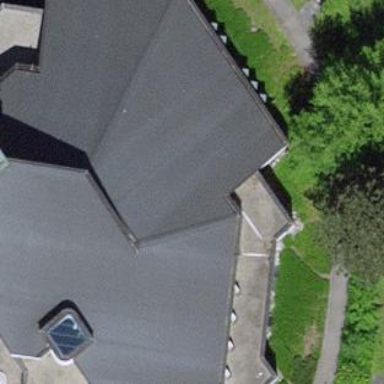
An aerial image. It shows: Building that is place of worship.